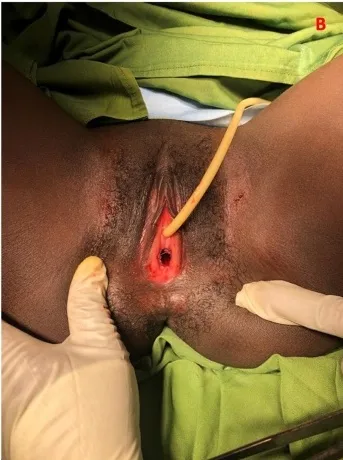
Before hymenectomy). After hymenectomy with a cruciate incision).
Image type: medical_photograph (other_medical_photograph)